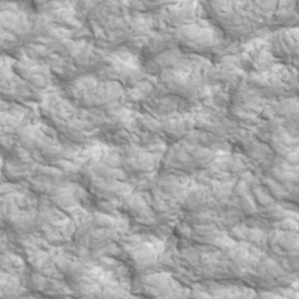
Label: non_frost